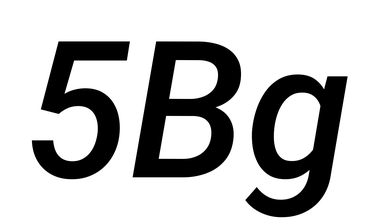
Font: Roboto-Italic_Medium_Italic